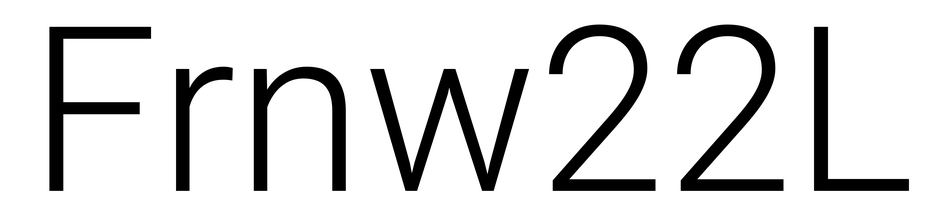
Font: Roboto_Light